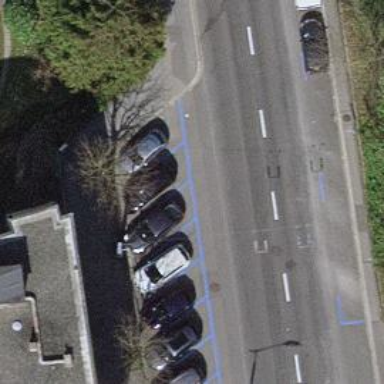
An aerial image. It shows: Street-side parking area.